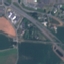
Land use / land cover class: Highway